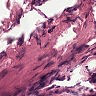
Metastatic tissue present: no